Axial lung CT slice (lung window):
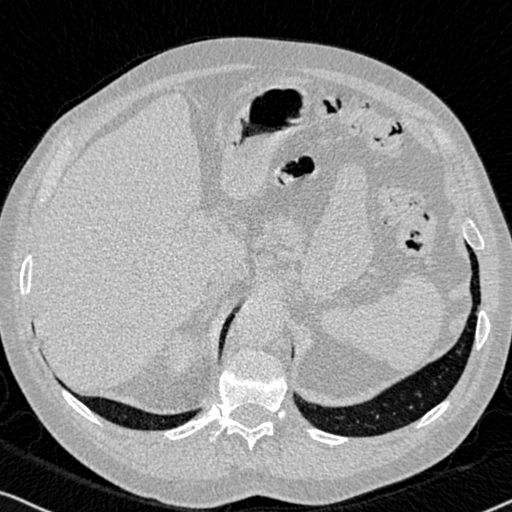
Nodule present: no